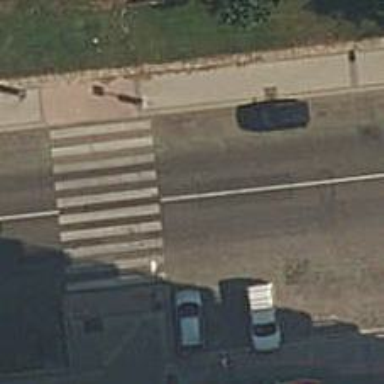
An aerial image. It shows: Bump for traffic calming.